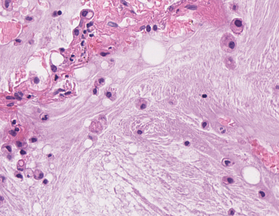
Tumor epithelial tissue: no
Tumor-associated stroma tissue: no
Normal tissue: yes